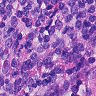
Metastatic tissue present: no